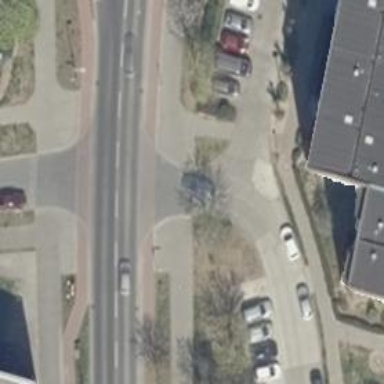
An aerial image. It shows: Unmarked crossing on the road.